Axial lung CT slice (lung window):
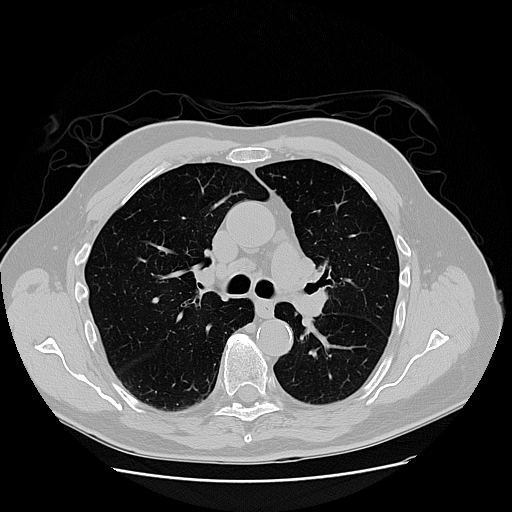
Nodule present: no